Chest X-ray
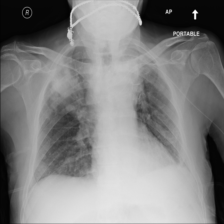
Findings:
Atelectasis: negative
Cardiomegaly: negative
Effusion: negative
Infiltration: negative
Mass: negative
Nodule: negative
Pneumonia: negative
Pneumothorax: negative
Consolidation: negative
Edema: negative
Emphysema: negative
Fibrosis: negative
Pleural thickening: negative
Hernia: negative